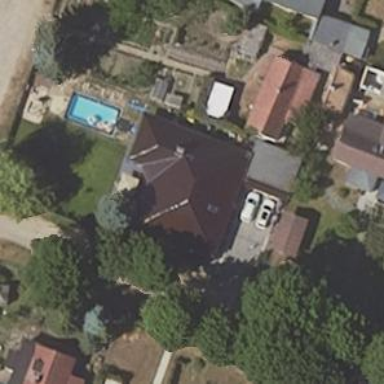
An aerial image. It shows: Detached building.